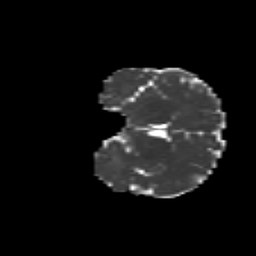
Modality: MD
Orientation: coronal
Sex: male
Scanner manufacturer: siemens
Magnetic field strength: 3 T
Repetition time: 5 s
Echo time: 0.071 s